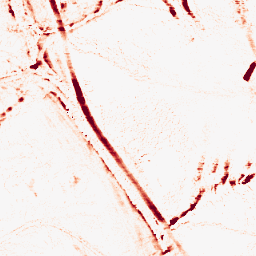
Category: morphological
Decomposition family: morphological_ellipse
Decomposition parameters: operation: opening
width: 5
height: 10
Upsampling method: bilinear
Upsampling parameters: scale: 8
Upsampling scale: 8